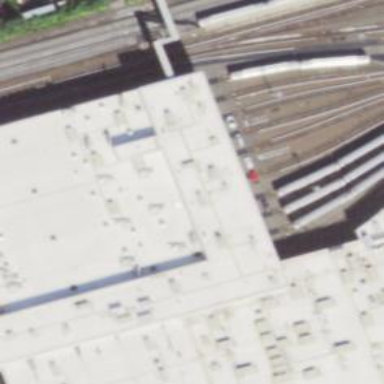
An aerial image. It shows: Rail yard with electrified rails. There is building passage tunnel nearby.